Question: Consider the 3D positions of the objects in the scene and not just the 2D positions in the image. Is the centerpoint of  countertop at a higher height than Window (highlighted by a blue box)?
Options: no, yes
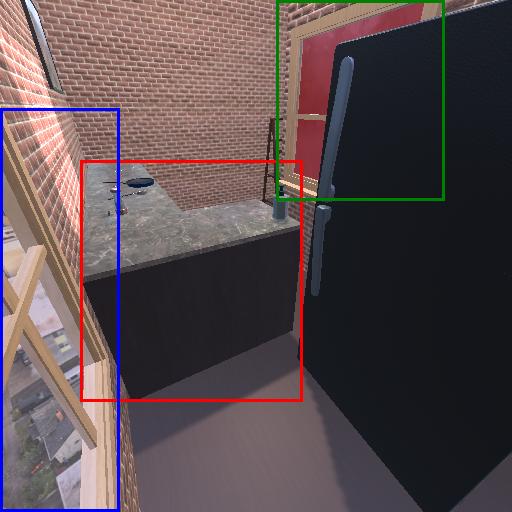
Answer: no